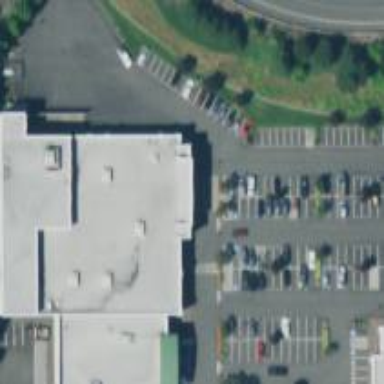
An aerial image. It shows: Retail building.